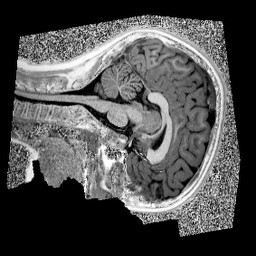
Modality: UNIT1
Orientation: sagittal
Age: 10
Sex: male
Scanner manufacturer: siemens
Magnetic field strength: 3 T
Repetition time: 4 s
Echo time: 0.00299 s